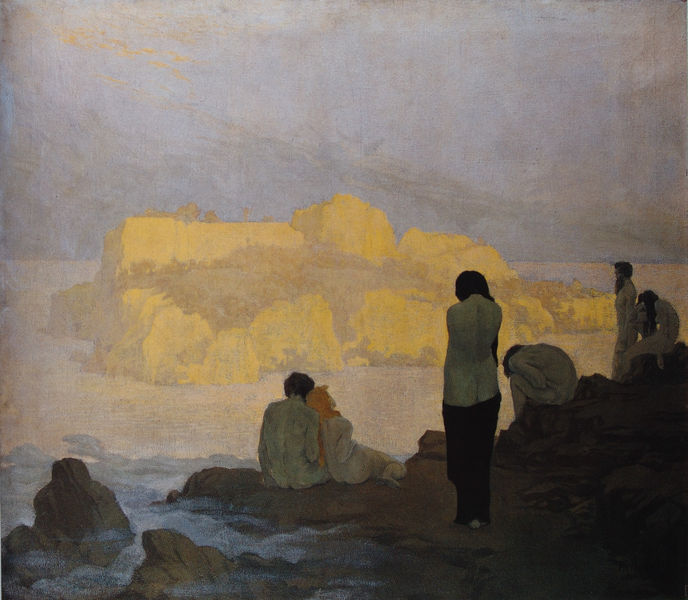
Titel: Die Goldene Insel
Künstler: Georg Kolbe
Standort: Berlin
Institution: Staatliche Museen Preußischer Kulturbesitz, Nationalgalerie
Schlagwörter: akt, baum, blau, felsen, gemälde, gruppe, haut, himmel, körper, mann, meer, nackt, schatten, wasser, weiß, wolken, bäume, frauen, gelb, menschen, see, sitzen, stadt, ufer, braun, frau, grau, haar, licht, männer, orange, rücken, schwarz, ausblick, gebäude, haus, tuch, wolke, symbolismus, bart, blond, hose, architektur, arm, arme, falten, inkarnat, mensch, stehen, stein, steine, trauer, schauen, ferne, horizont, hügel, pastos, sonne, insel, gold, stoff, paar, traurig, gischt, hintern, küste, strand, welle, wellen, liebe, kauern, blusen, hemden, berge, fels, mauer, dunst, nebel, sonnenuntergang, angst, schiffbruch, unglück, duktus, jugendstil, melancholie, nackte, allein, rothaarig, paradies, denken, burg, fern, festung, traum, weinen, hass, rückenfiguren, verzweiflung, fernweh, sehnsucht, mauern, böcklin, versonnen, gebückt, anlehnen, sechs, trauern, träumen, bau, wunsch, gestrandet, trösten, mee, pinselspuren, plätschern, abgeschieden, bedrückt, hoffnungslos, jugentstil, nach der party, toteninsel, traumbild, trauminsel, verbannung, wunschbild, wünschen, love, liebsgefüh